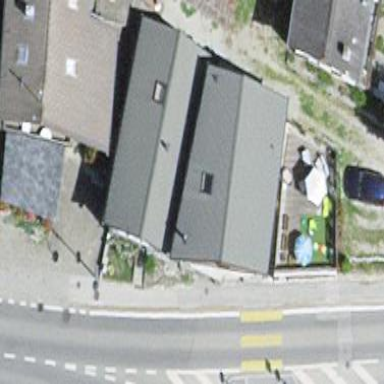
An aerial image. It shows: Simple house.